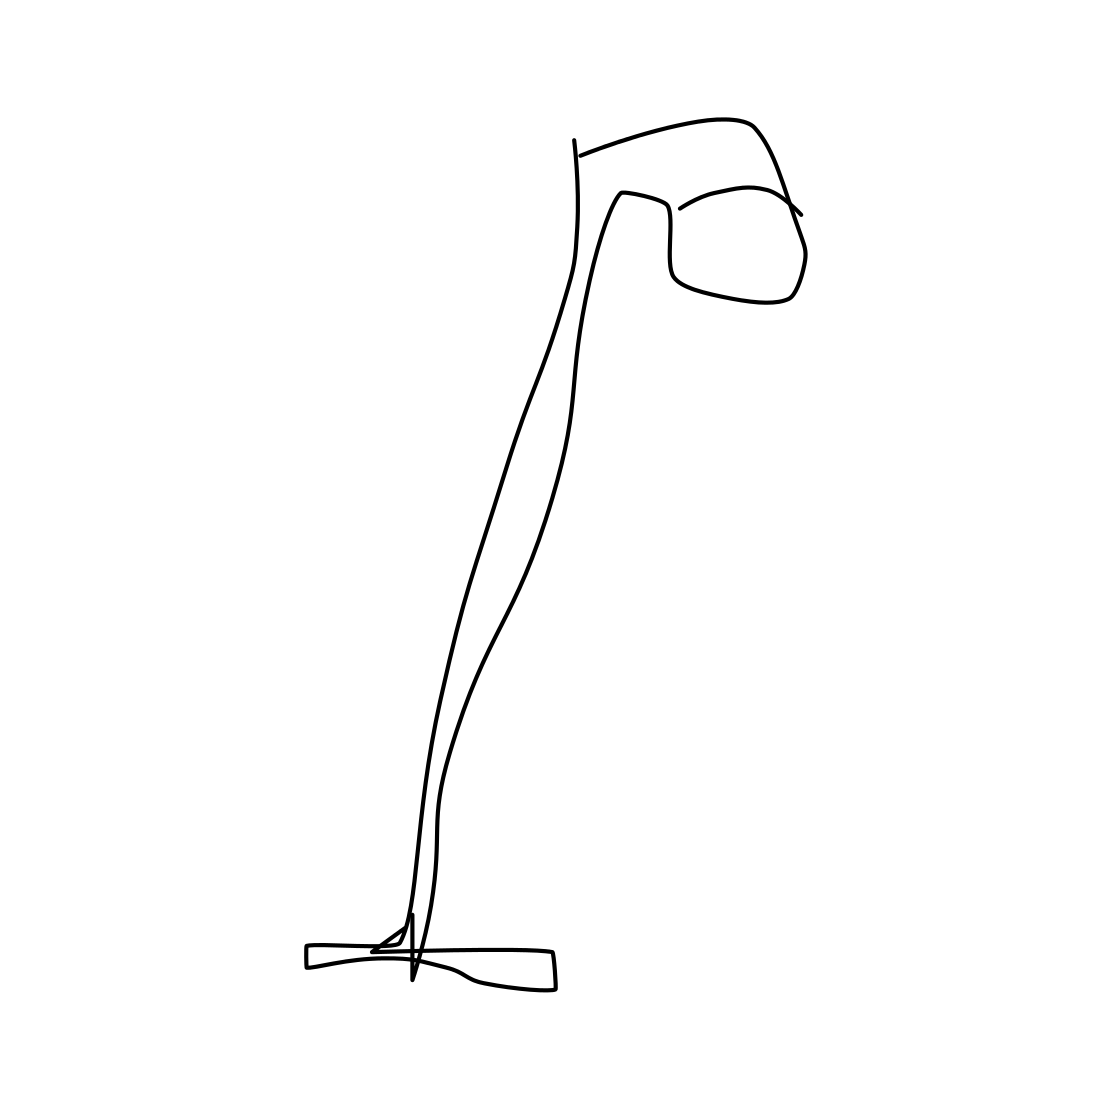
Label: streetlight